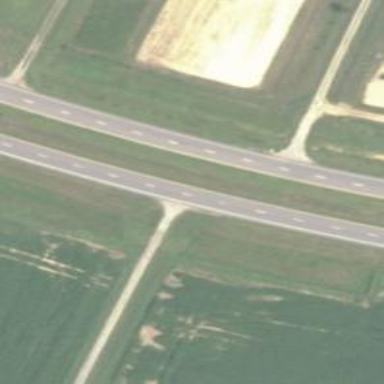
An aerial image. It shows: Trunk highway.